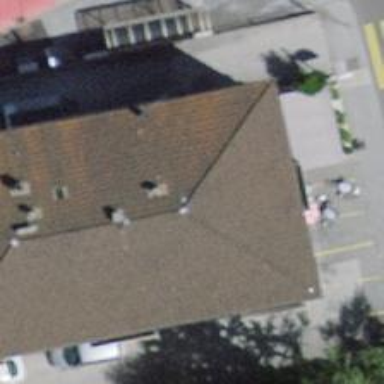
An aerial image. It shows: Restaurant.